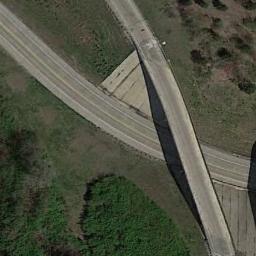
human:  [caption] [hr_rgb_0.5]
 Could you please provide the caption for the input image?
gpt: The overpass is on the grass next to some trees .

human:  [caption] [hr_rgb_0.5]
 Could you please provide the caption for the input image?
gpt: There are several overpasses here .

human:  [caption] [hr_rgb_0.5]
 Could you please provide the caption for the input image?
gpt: The cross-line overpass is over the road on the green space .

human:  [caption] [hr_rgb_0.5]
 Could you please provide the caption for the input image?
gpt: There are many trees beside the overpass .

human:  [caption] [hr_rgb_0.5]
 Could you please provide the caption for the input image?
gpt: There are green lawns beside the overpass .